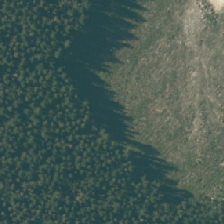
Land cover: harvested_forest